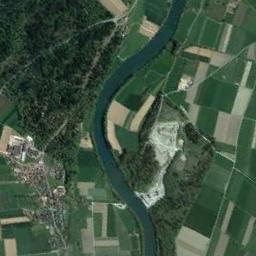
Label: river